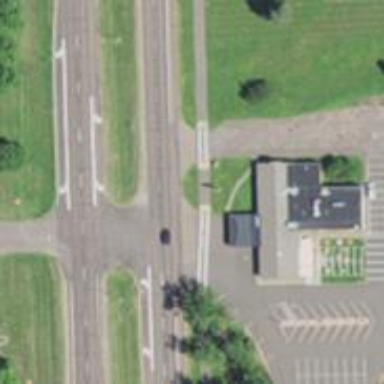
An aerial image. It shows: Asphalt cycleway with uncontrolled crossing.